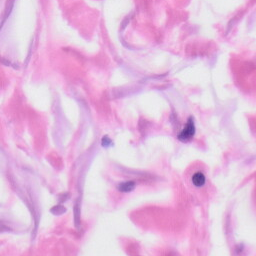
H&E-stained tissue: Skin